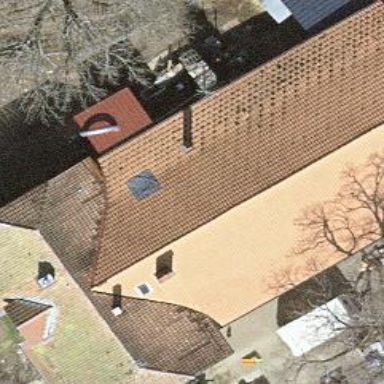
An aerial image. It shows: Simple and straightforward house.